高二 · 度量几何学
已知圆 $O$ 与直线 $l$ 相切于 $A$, 点 $P, Q$ 同时从点 $A$ 出发, $P$ 沿着直线 $l$ 向右、 $Q$ 沿着圆周按逆时针以相同的速度运动, 当 $Q$ 运动到点 $A$ 时, 点 $P$ 也停止运动, 连接 $O Q, O P$ （如图）, 则阴影部分面积 $S_{1}, S_{2}$ 的大小关系是 ( )
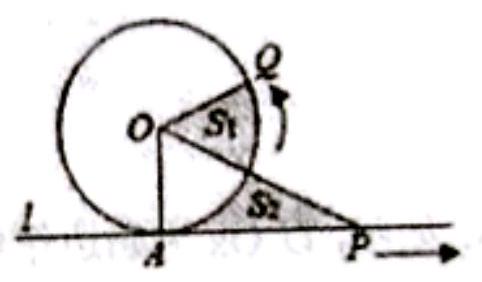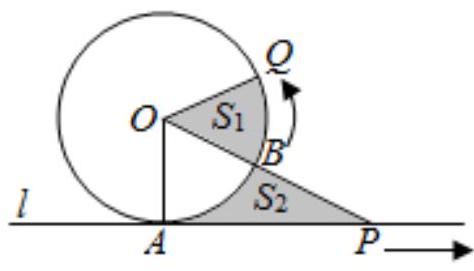
A. $S_{1}=S_{2}$
B. $S_{1} \leq S_{2}$
C. $S_{1} \geq S_{2}$
D. 先 $S_{1}<S_{2}$, 再 $S_{1}=S_{2}$, 最后 $S_{1}>S_{2}$
答案: A
解析: 如图所示, 因为直线 $l$ 与圆 $O$ 相切, 所以 $O A \perp A P$,

所以扇形的面积为 $S_{\text {扇形 } A O Q}=\frac{1}{2} \cdot A Q \cdot r=\frac{1}{2} \cdot A Q \cdot O A, S_{\triangle A O P}=\frac{1}{2} \cdot O A \cdot A P$,

因为 $A Q=A P$, 所以扇形 $A O Q$ 的面积 $S_{\text {扇形 } A O Q}=S_{\triangle A O P}$,

即 $S_{\text {扇形AOQ }}-S_{\text {扇形AOB }}=S_{\triangle A O P}-S_{\text {扇形 } A O B}$,

所以 $S_{1}=S_{2}$,故选A.